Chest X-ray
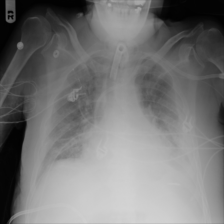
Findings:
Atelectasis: negative
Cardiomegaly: negative
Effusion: positive
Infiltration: positive
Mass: negative
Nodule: negative
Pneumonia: negative
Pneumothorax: negative
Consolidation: positive
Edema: negative
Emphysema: negative
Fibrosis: negative
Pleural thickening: negative
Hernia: negative